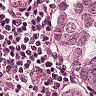
Metastatic tissue present: yes